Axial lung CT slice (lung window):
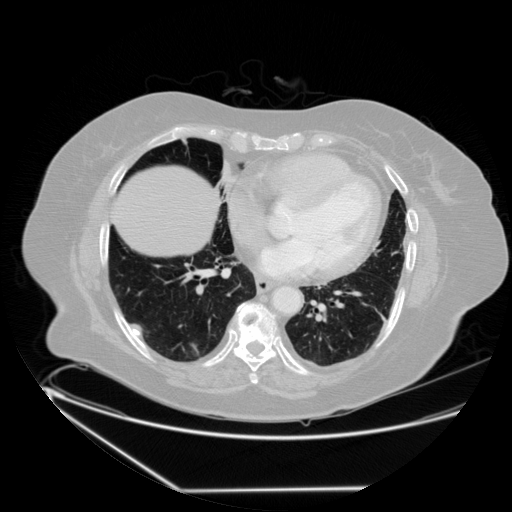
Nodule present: no